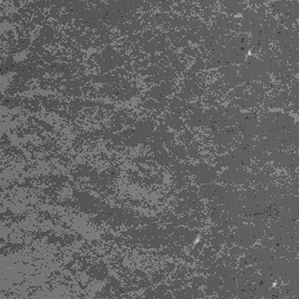
Label: frost